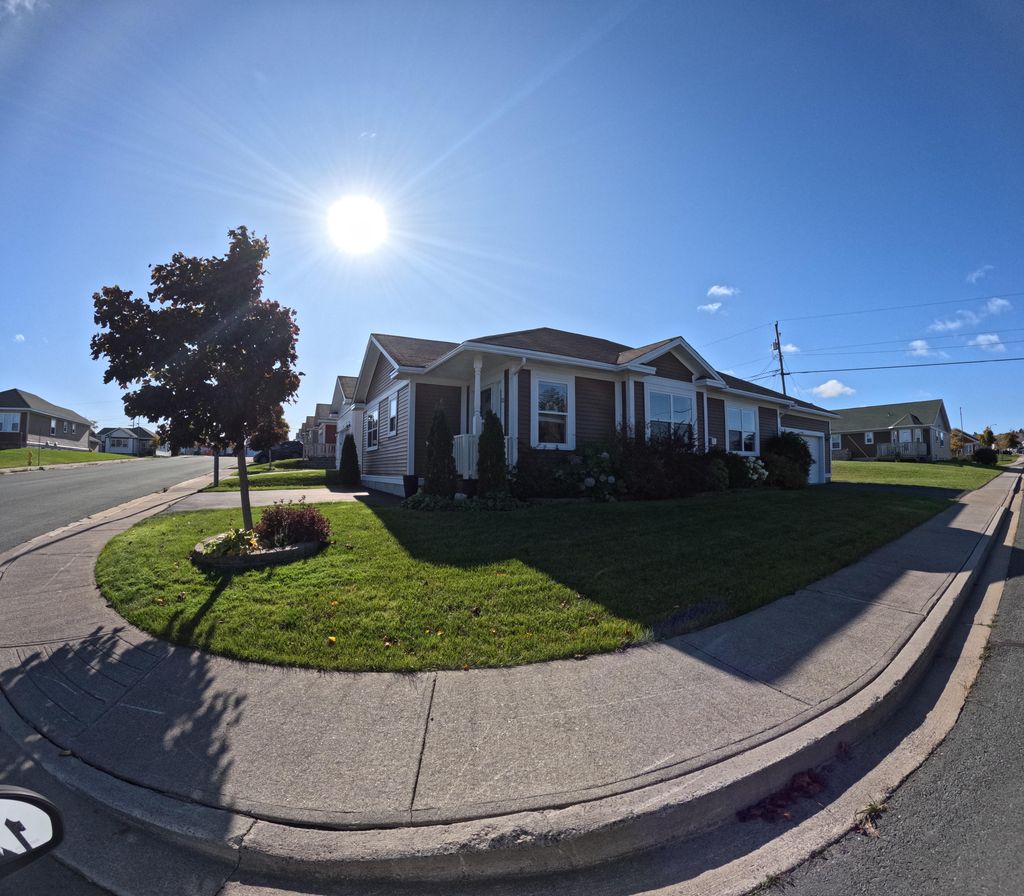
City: st_johns